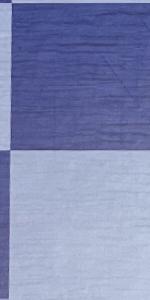
Label: Empty